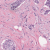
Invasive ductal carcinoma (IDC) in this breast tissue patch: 1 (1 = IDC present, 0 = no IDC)